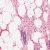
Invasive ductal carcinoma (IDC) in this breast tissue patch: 0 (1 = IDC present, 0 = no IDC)